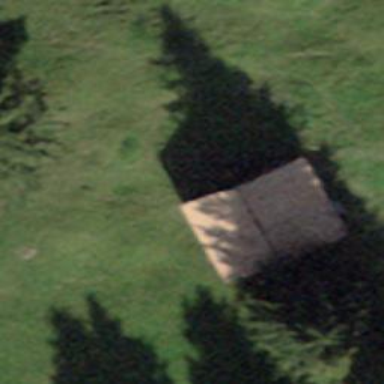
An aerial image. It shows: Rural barn.